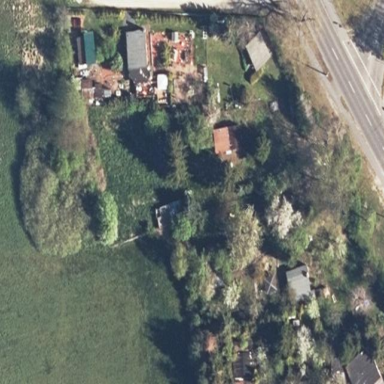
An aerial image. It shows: Allotments area.